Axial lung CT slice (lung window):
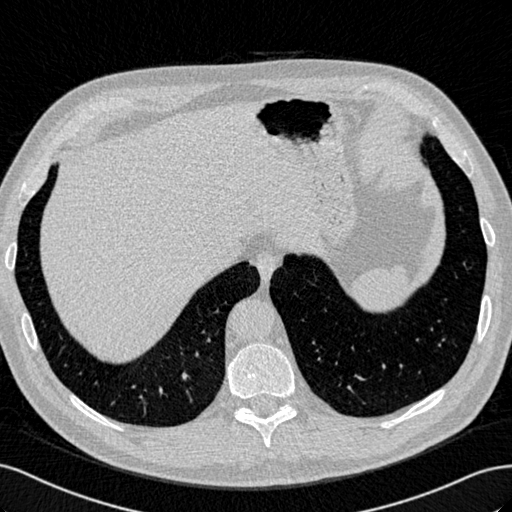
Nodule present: no